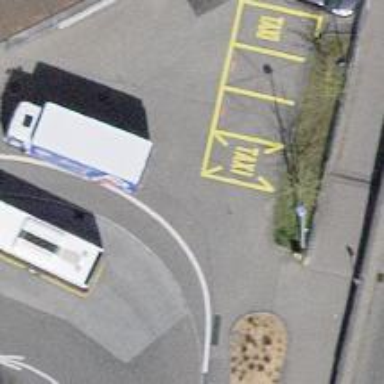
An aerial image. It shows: Taxi stand.